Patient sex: F
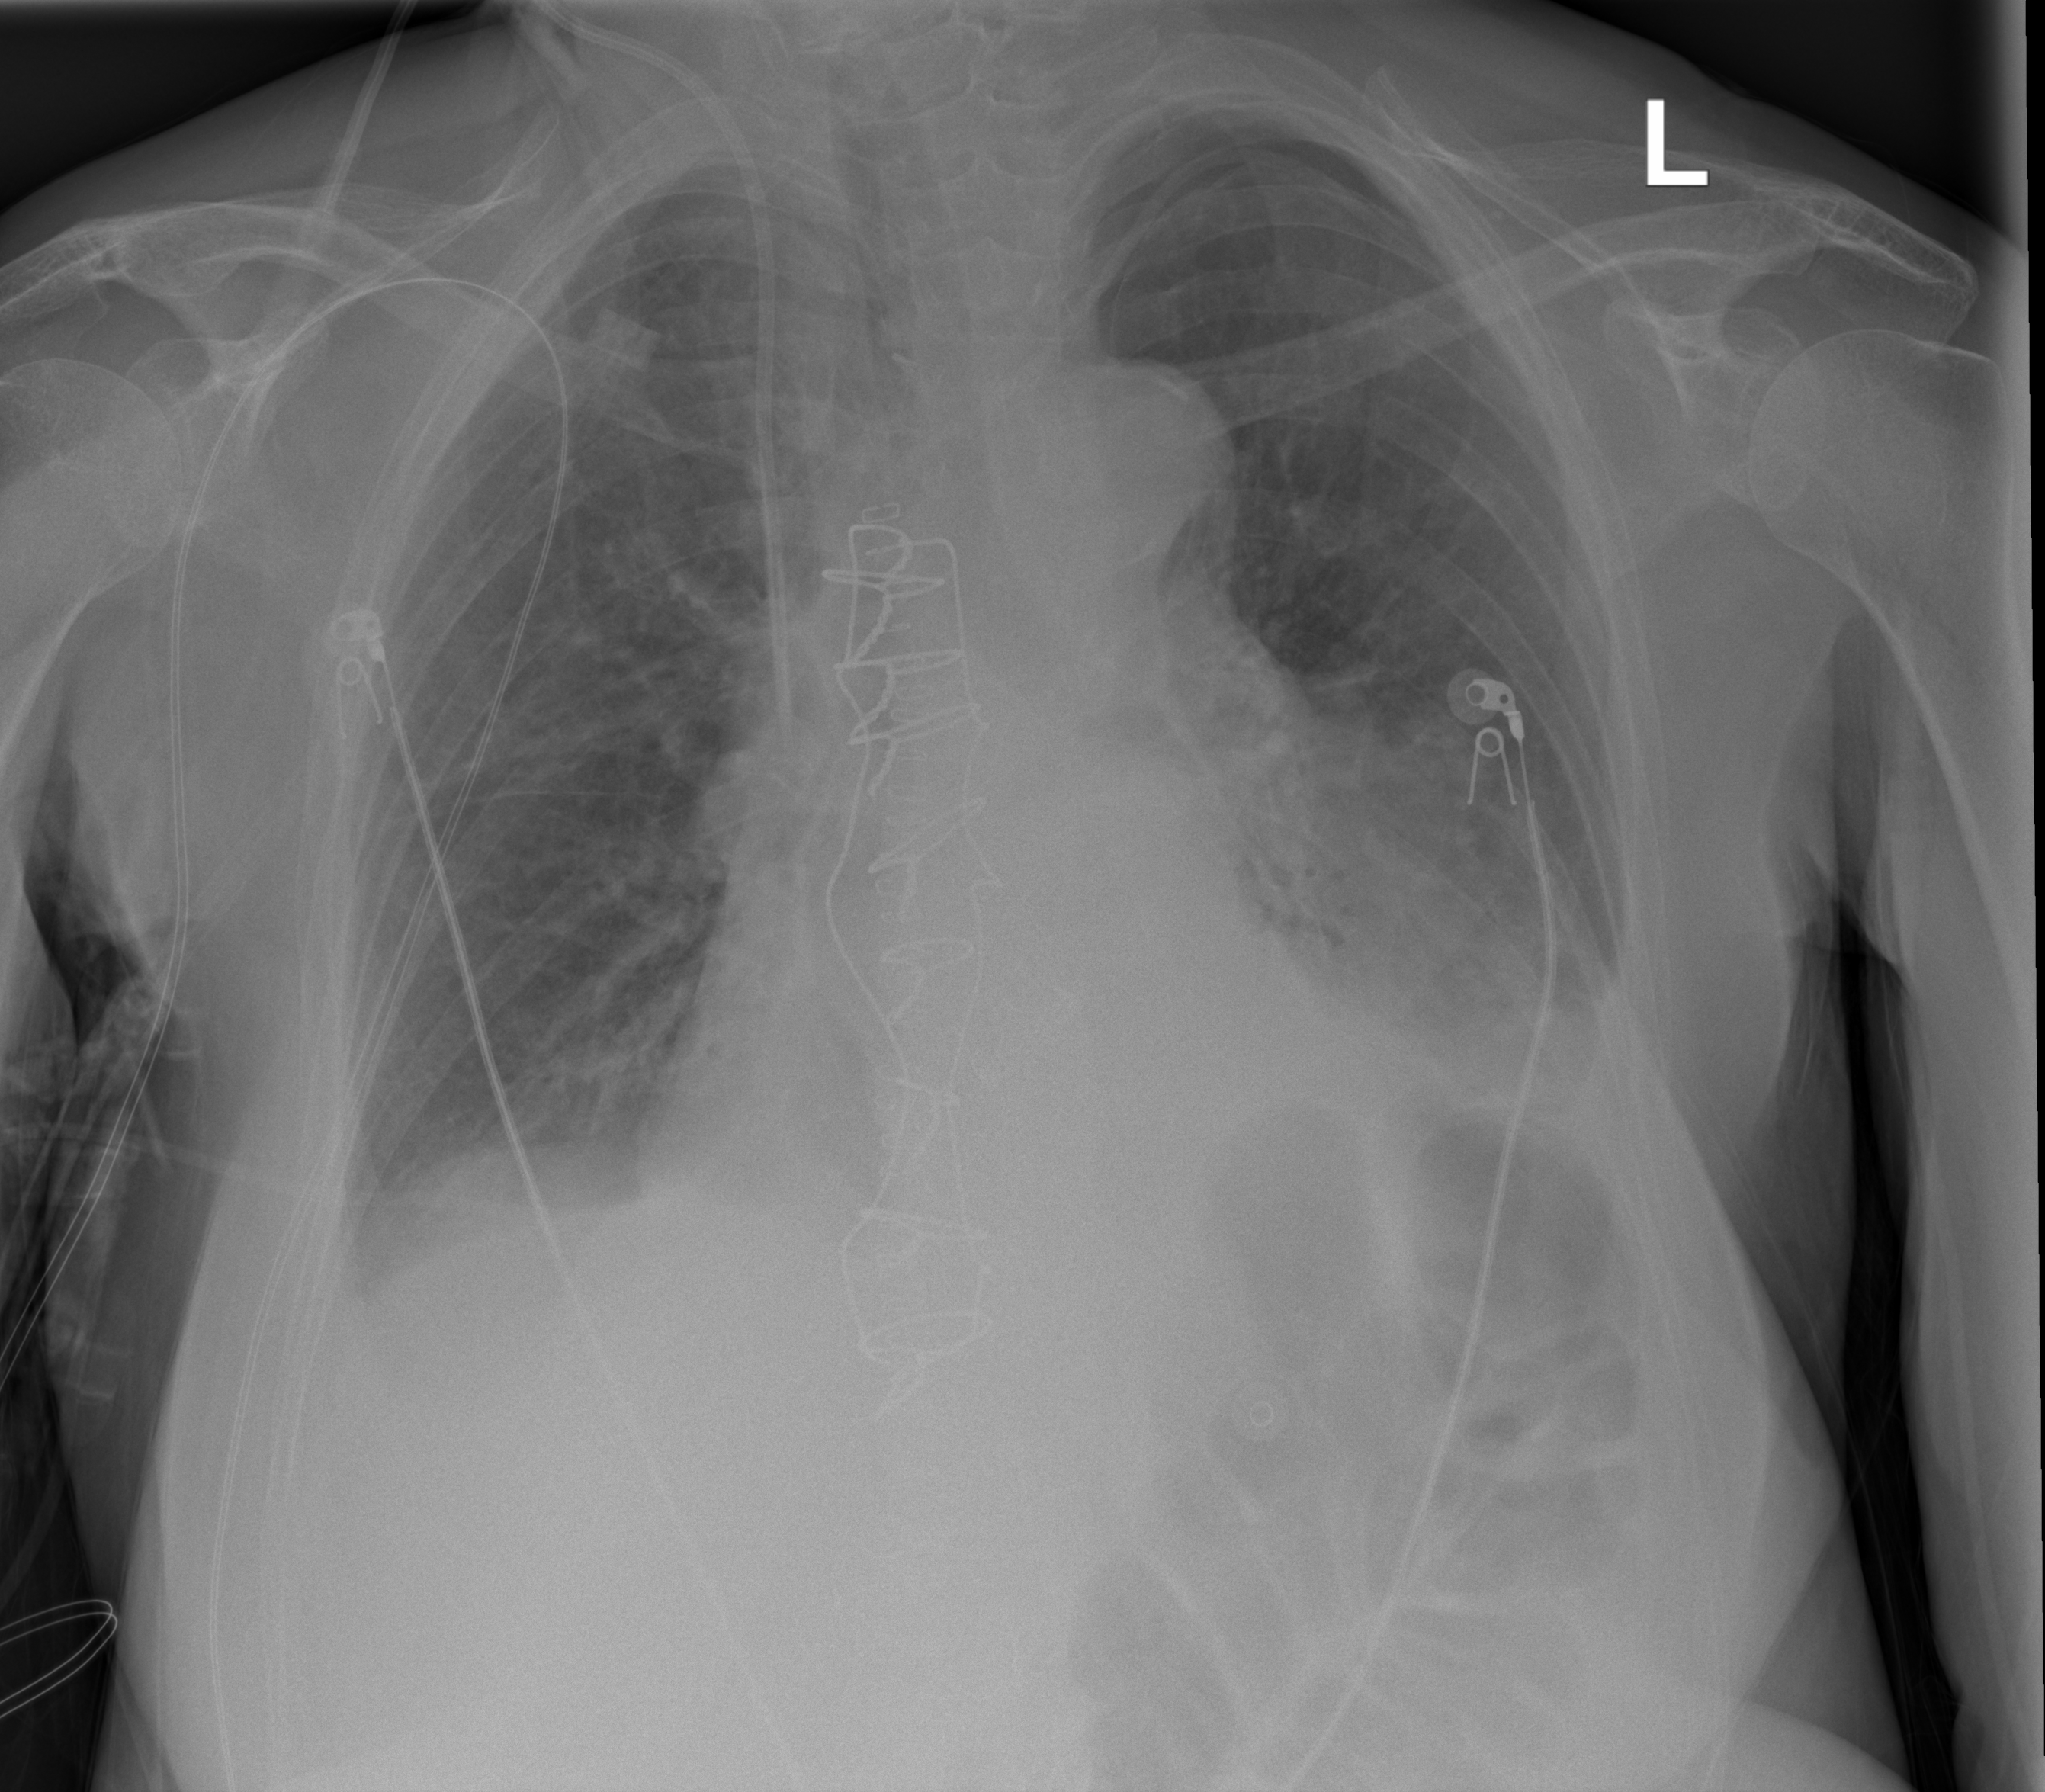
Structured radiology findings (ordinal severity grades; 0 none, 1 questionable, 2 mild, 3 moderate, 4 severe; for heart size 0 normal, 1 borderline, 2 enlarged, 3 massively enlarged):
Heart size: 0
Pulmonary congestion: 2
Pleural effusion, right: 2
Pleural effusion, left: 2
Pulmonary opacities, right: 2
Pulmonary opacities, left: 2
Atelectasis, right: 0
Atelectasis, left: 2